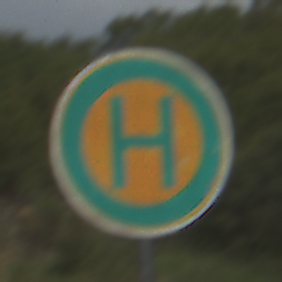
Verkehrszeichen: Haltestelle
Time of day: Midday
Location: Outdoor (Nature)
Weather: PartlyCloudy
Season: NotSpecified
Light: Natural